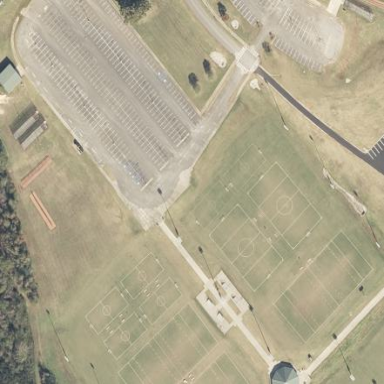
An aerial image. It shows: Grass pitch designated for multiple sports activities.